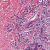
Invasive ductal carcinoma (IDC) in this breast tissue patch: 0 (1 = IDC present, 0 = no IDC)